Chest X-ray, PA view. Patient: 63 years old, sex F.
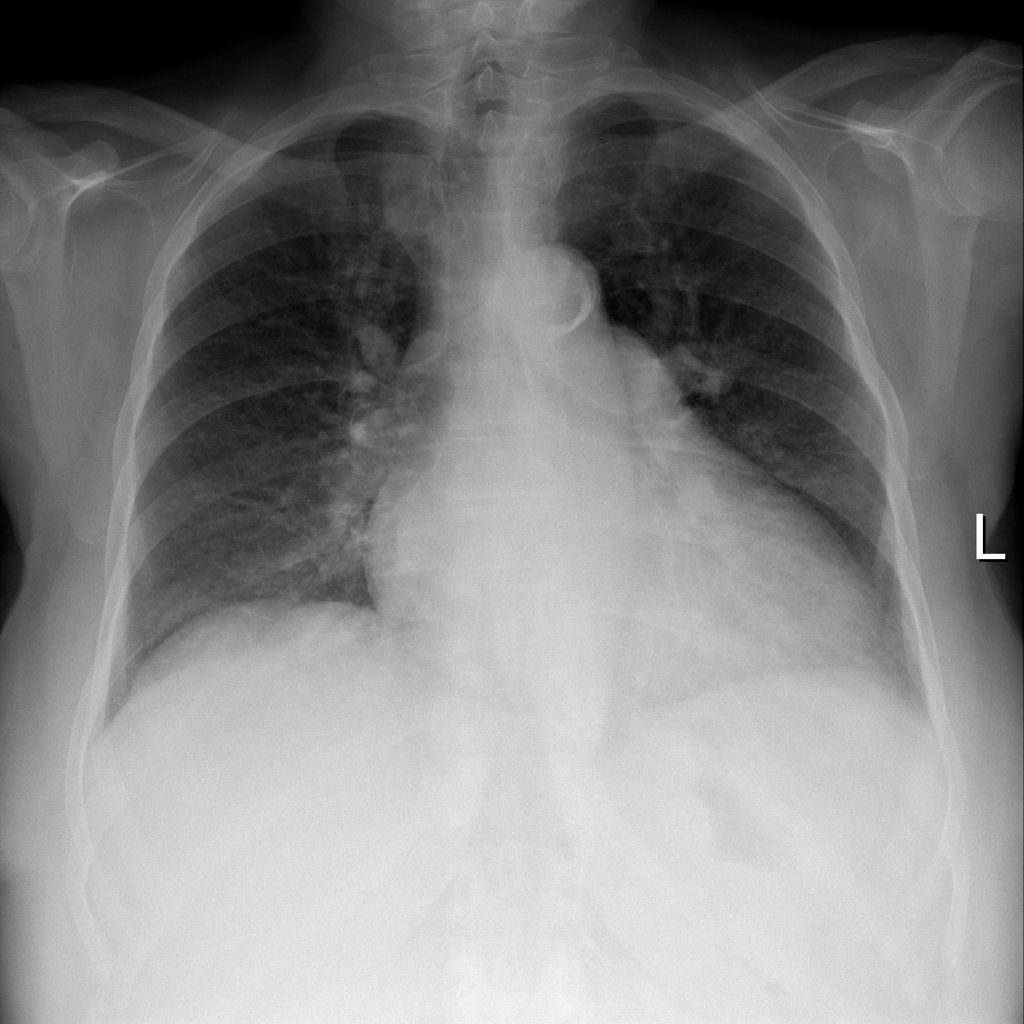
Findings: Cardiomegaly